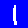
Digit: 1